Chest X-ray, AP view. Patient: 28 years old, sex M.
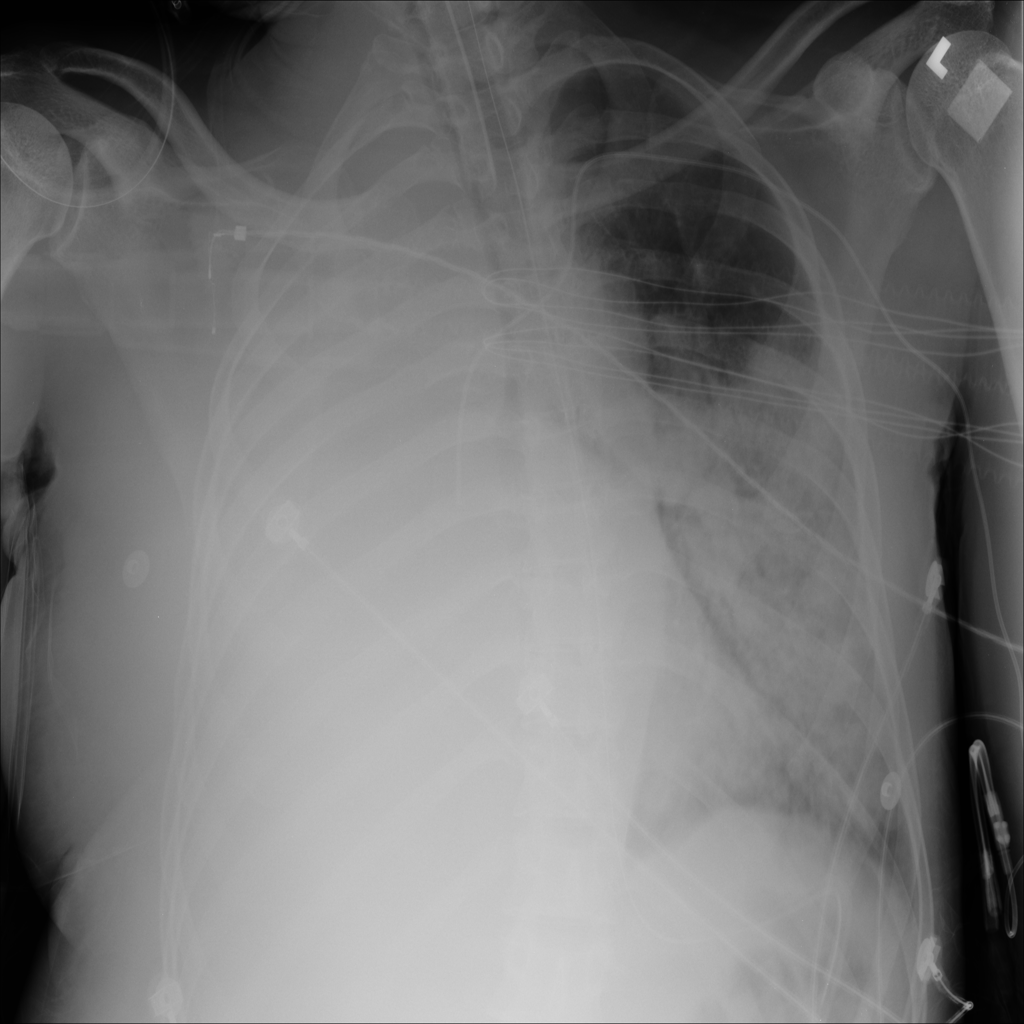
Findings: Infiltration, Mass